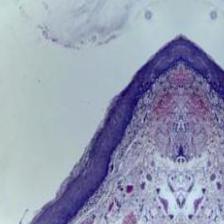
Diagnosis: Normal